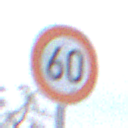
Verkehrszeichen: Geschwindigkeit60
Umgebung: Outdoor, Suburban
Tageszeit: MorningAfternoon
Wetter: Overcast
Licht: Natural
Jahreszeit: NotSpecified
Kontrast: LowContrast